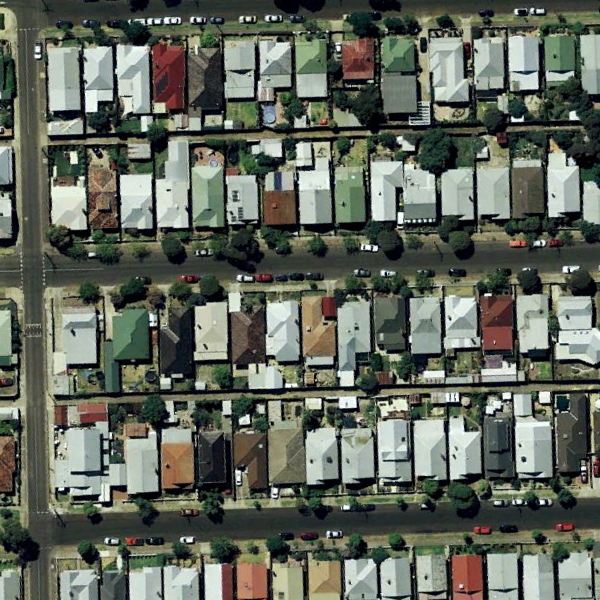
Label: DenseResidential